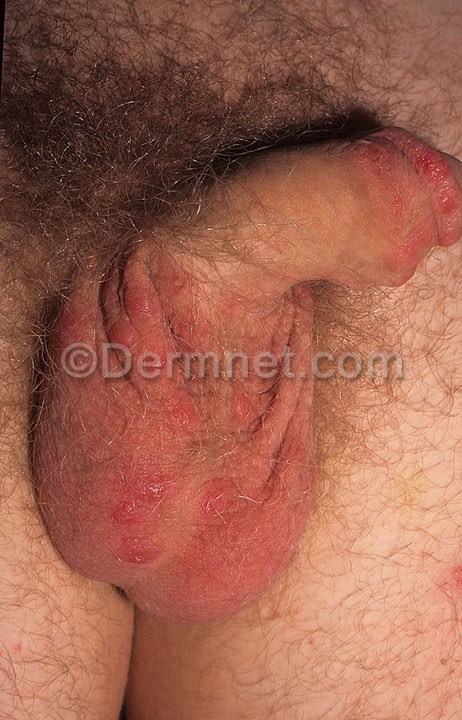
Disease: Scabies Lyme Disease and other Infestations and Bites